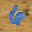
Label: 6